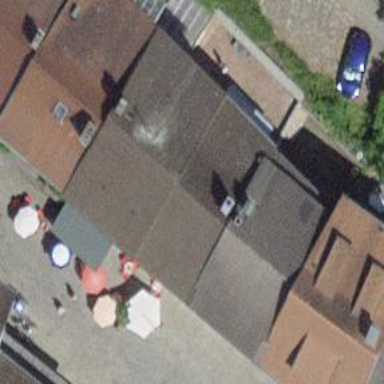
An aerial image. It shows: Cafe.